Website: macys
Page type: payment
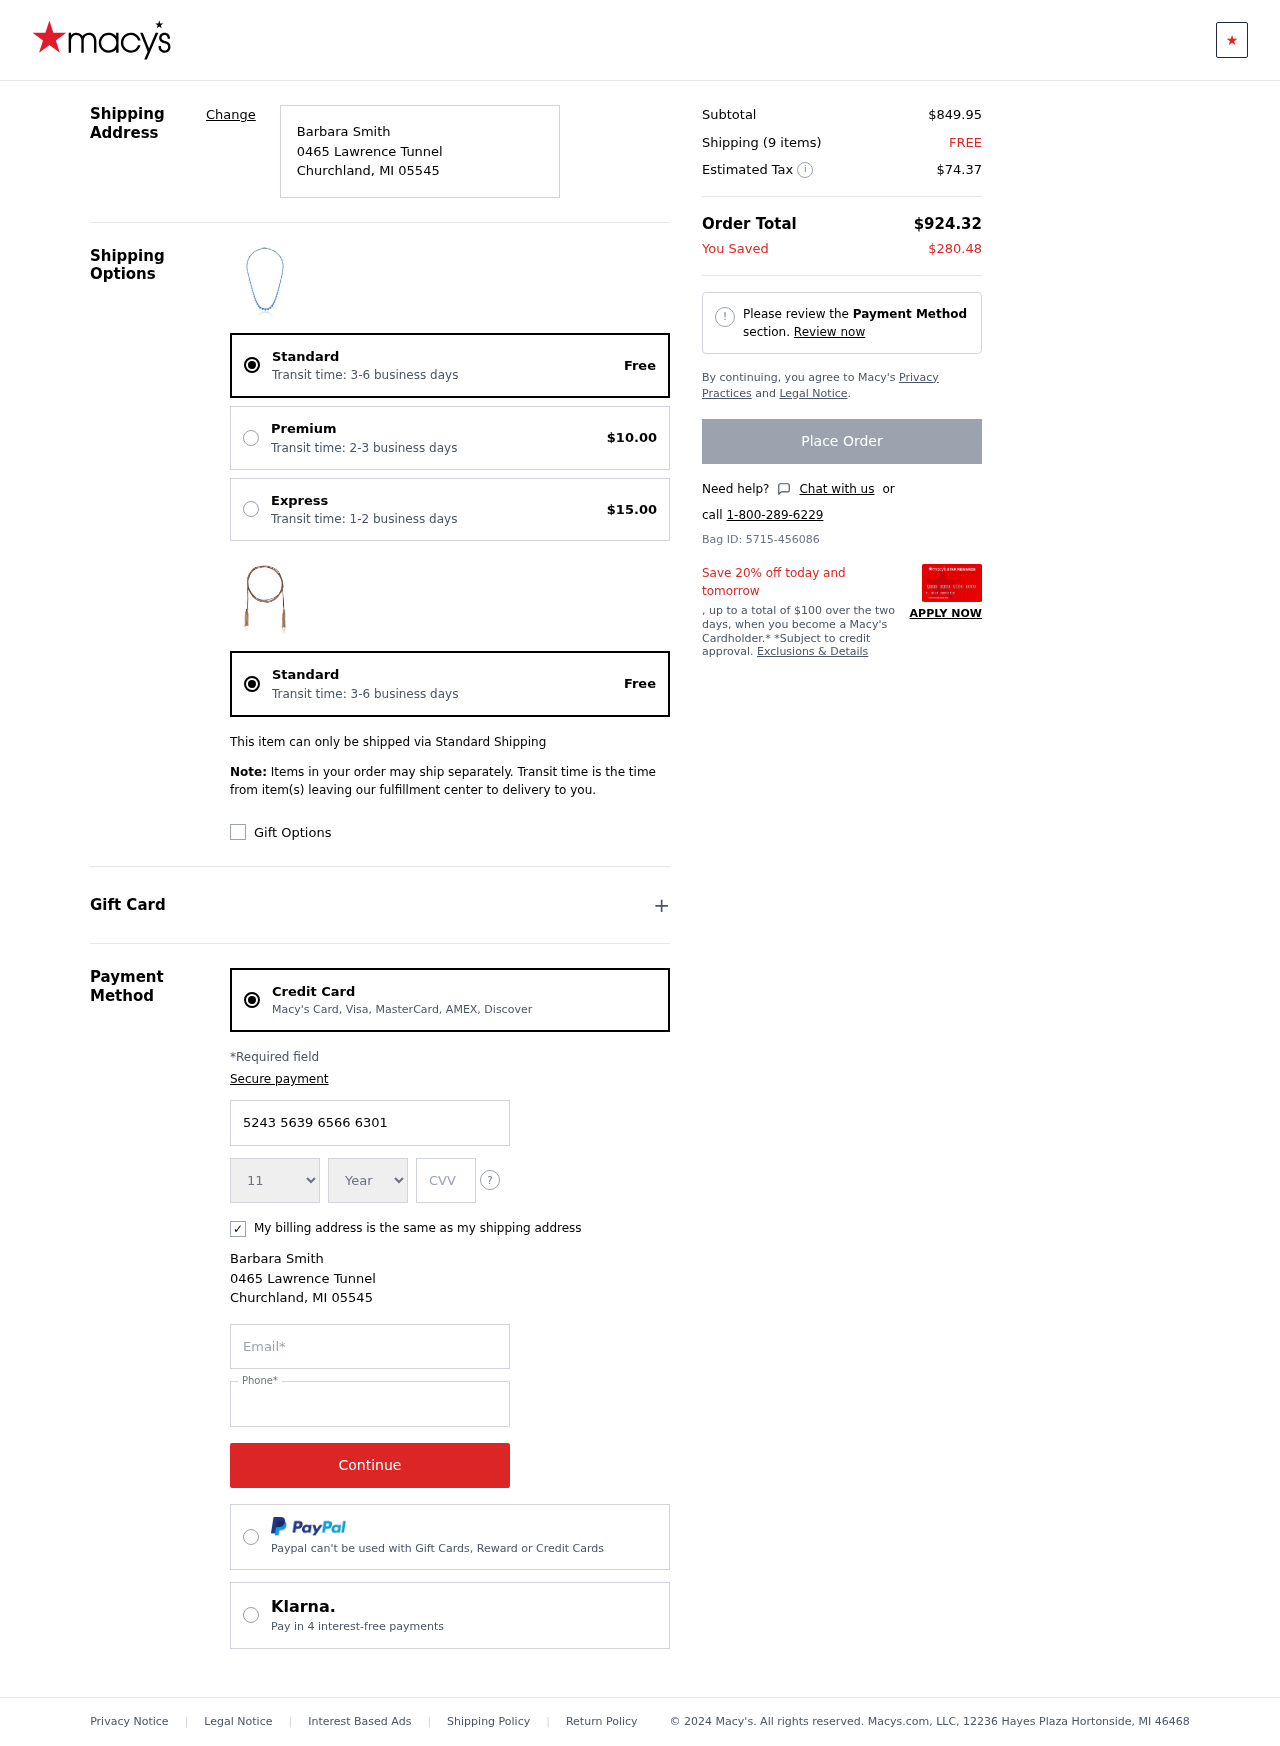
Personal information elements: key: PII_CARD_CVV
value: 739
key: PII_CARD_EXPIRY_MONTH
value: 11
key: PII_CARD_EXPIRY_YEAR
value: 29
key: PII_CARD_NUMBER
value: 5243 5639 6566 6301
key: PII_CITY
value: Churchland
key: PII_EMAIL
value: barbarasmith@hotmail.com
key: PII_FULLNAME
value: Barbara Smith
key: PII_PHONE
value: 6114093086
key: PII_POSTCODE
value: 05545
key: PII_STATE_ABBR
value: MI
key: PII_STREET
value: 0465 Lawrence Tunnel
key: PII_FULLNAME2
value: Barbara Smith
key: PII_STREET2
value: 0465 Lawrence Tunnel
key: PII_CITY2
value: Churchland
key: PII_STATE_ABBR2
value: MI
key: PII_POSTCODE2
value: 05545
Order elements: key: ORDER_DELIVERY_DATE
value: Transit time: 3-6 business days
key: ORDER_SHIPPING_STANDARD
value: Free
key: ORDER_SHIPPING_PREMIUM
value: $10.00
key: ORDER_SHIPPING_EXPRESS
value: $15.00
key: ORDER_DELIVERY_DATE2
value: Transit time: 3-6 business days
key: ORDER_SHIPPING_STANDARD2
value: Free
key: ORDER_SUBTOTAL
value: $849.95
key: ORDER_NUM_ITEMS
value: Shipping (9 items)
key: ORDER_SHIPPING_COST
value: FREE
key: ORDER_TAX
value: $74.37
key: ORDER_TOTAL
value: $924.32
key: ORDER_SAVINGS
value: $280.48
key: ORDER_ID
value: Bag ID: 5715-456086